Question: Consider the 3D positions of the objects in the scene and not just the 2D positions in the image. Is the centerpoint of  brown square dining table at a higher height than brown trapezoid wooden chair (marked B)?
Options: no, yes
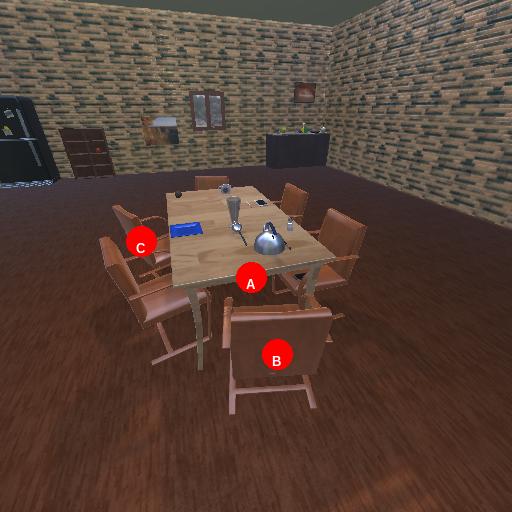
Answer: no